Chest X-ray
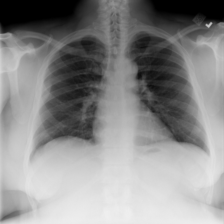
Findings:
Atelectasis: negative
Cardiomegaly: negative
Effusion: negative
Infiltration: negative
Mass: negative
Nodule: negative
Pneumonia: negative
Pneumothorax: negative
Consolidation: negative
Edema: negative
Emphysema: negative
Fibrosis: negative
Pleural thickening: negative
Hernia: negative